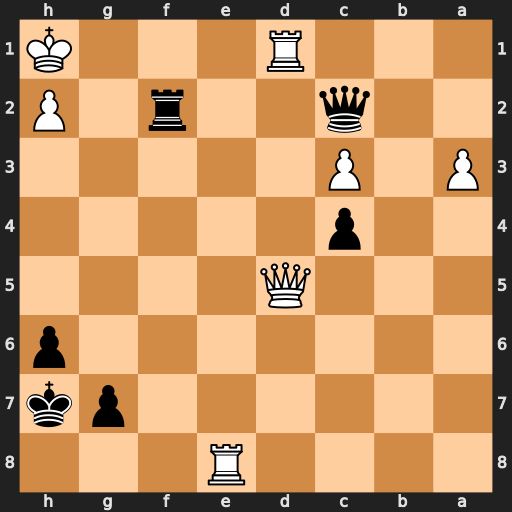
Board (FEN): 4R3/6pk/7p/3Q4/2p5/P1P5/2q2r1P/3R3K
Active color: b
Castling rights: -
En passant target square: -
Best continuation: Rxh2+ Kg1 Qf2#